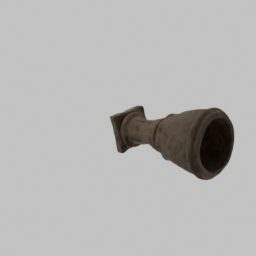
Label: decoration